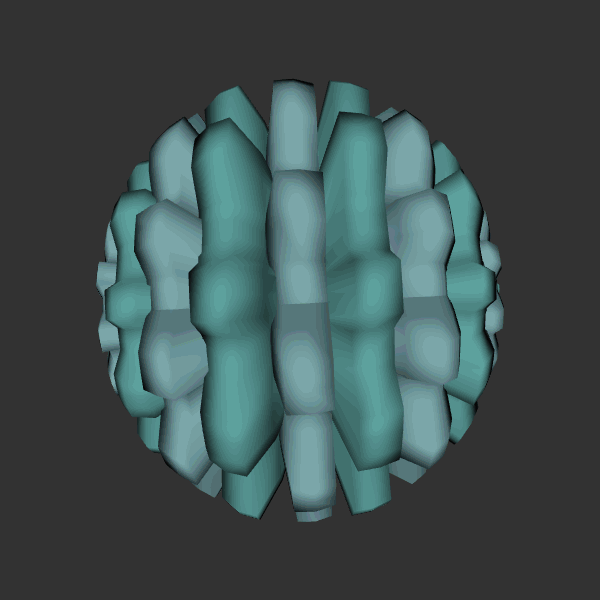
Background: dark